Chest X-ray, PA view. Patient: 45 years old, sex M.
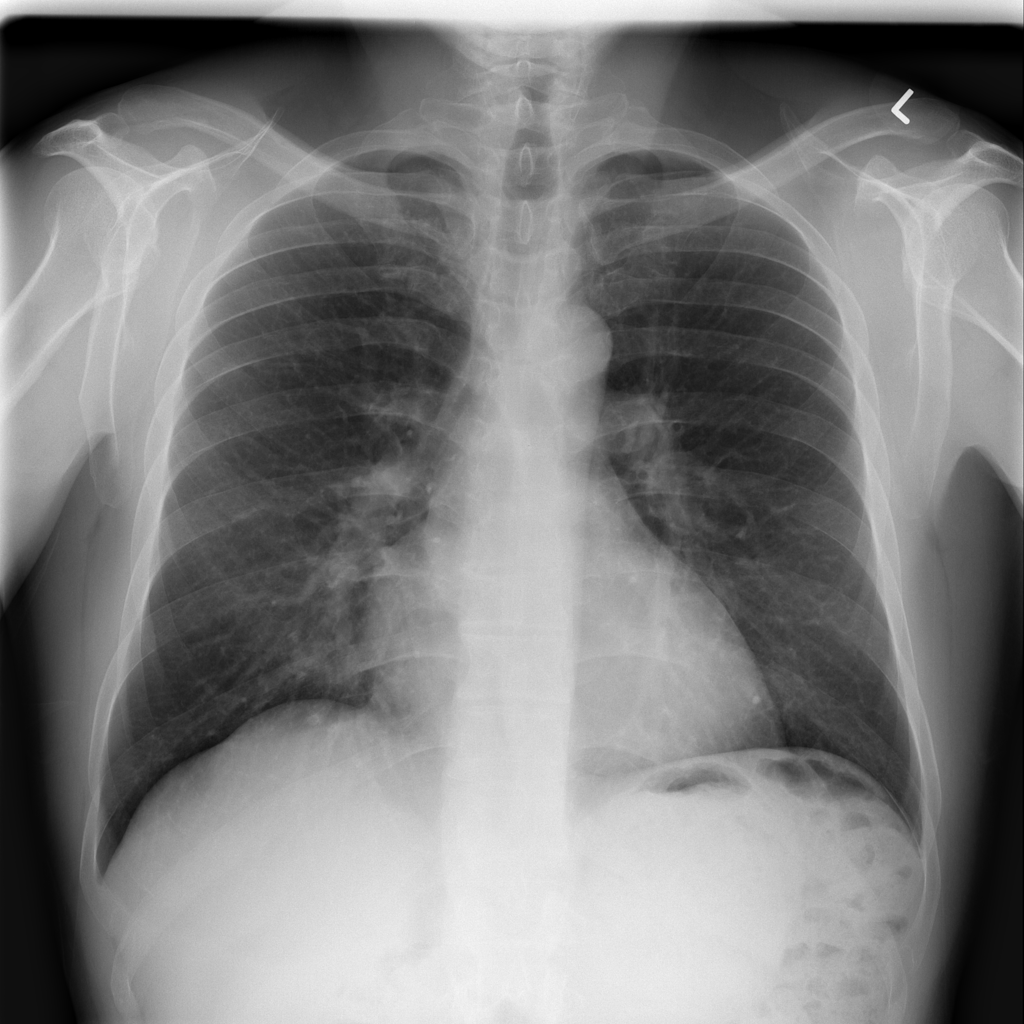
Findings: No Finding